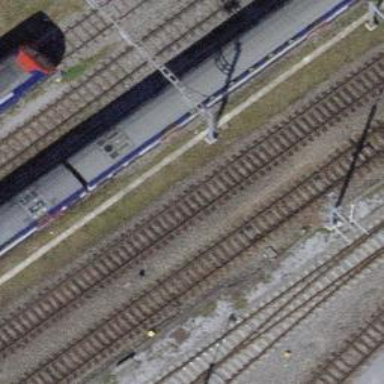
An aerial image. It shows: Railway switch.